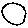
Label: circle